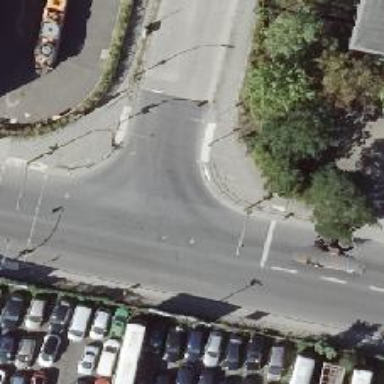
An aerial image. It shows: Crossing with traffic signals.